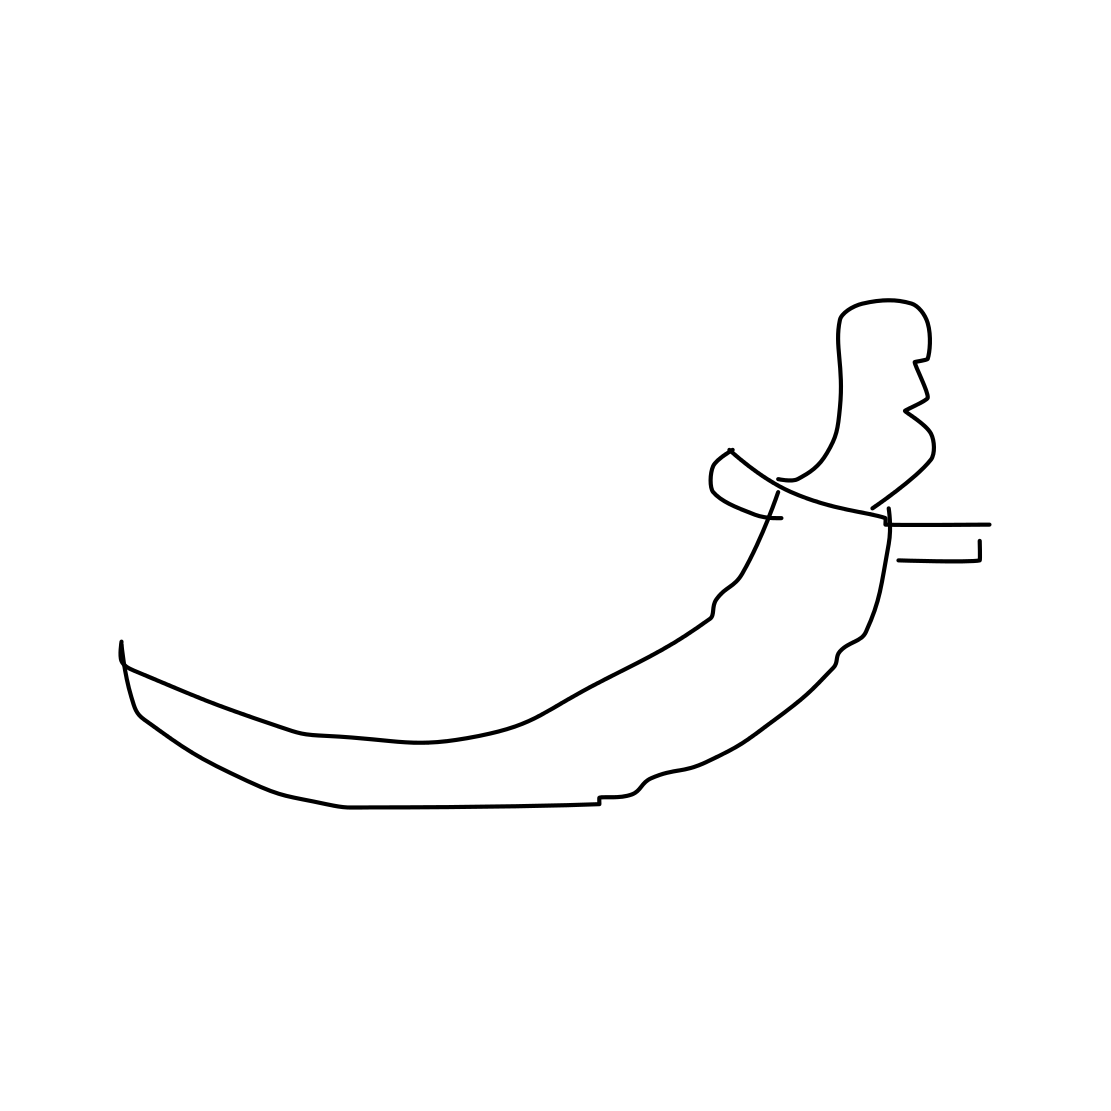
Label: sword